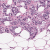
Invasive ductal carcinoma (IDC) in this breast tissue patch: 1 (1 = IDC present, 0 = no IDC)